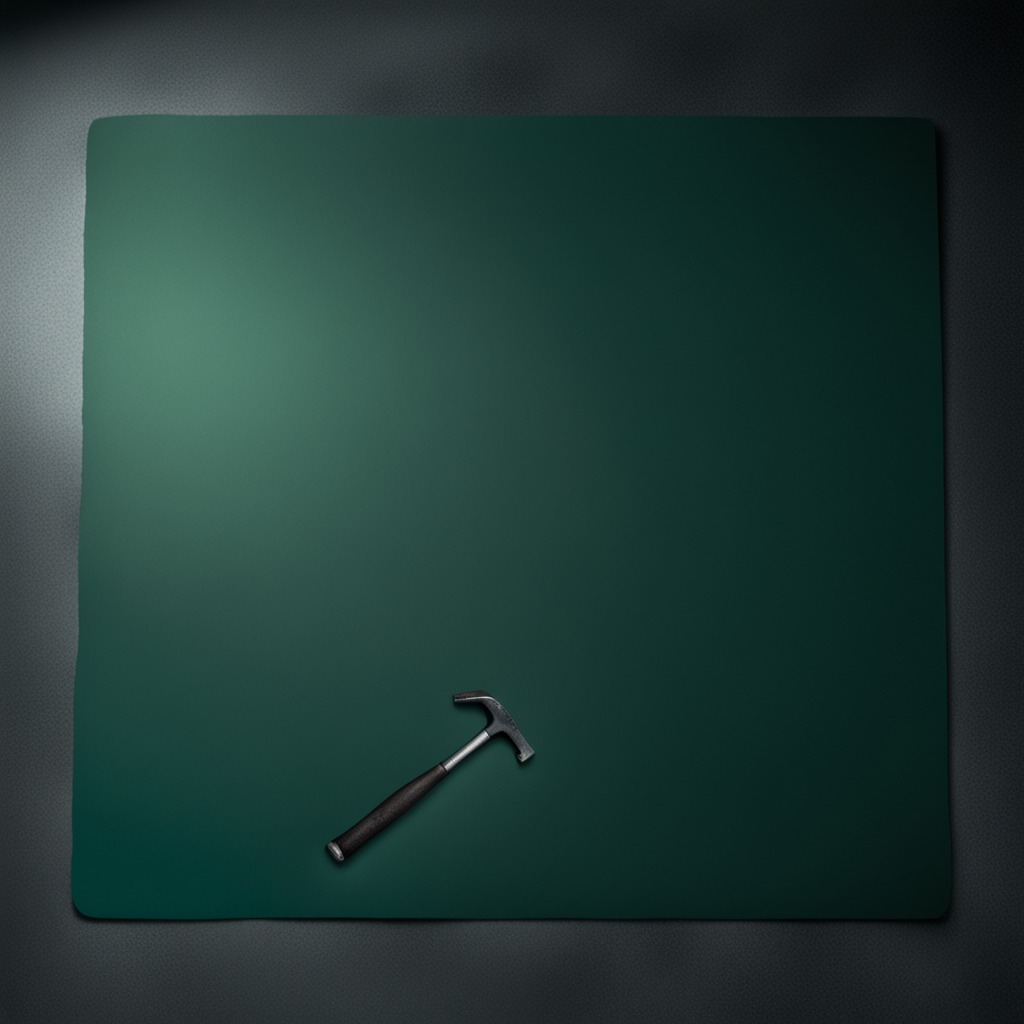
A hammer is lying on the green rubber mat on the clean granite tabletop inside a workshop at night.